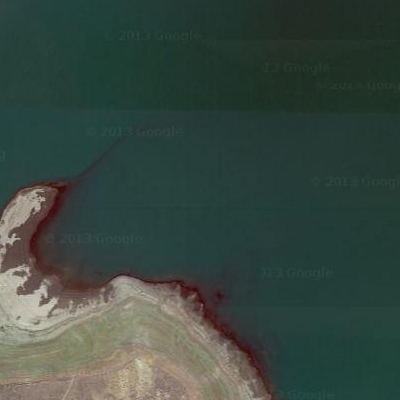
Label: RiverLake